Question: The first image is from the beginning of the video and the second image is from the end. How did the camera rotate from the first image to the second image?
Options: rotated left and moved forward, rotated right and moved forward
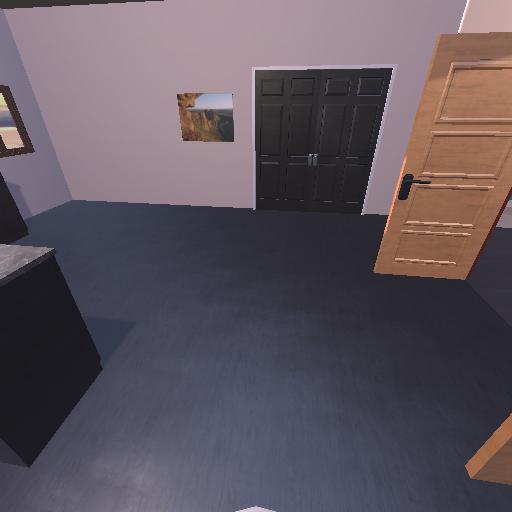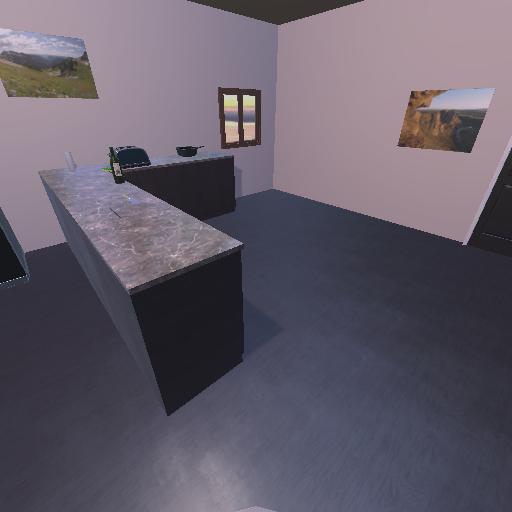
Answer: rotated left and moved forward